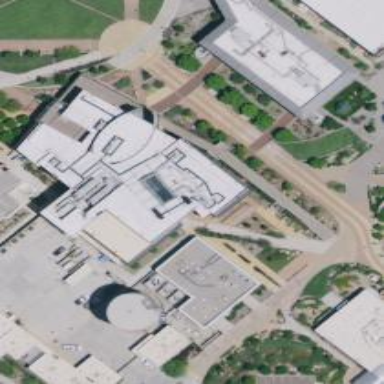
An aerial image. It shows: College building.